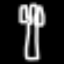
Label: fork